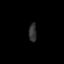
Tissue: skin
Cell type: Others
Senescence score: 0.2695
Nuclear area (px): 142
Mean DAPI intensity: 48.697